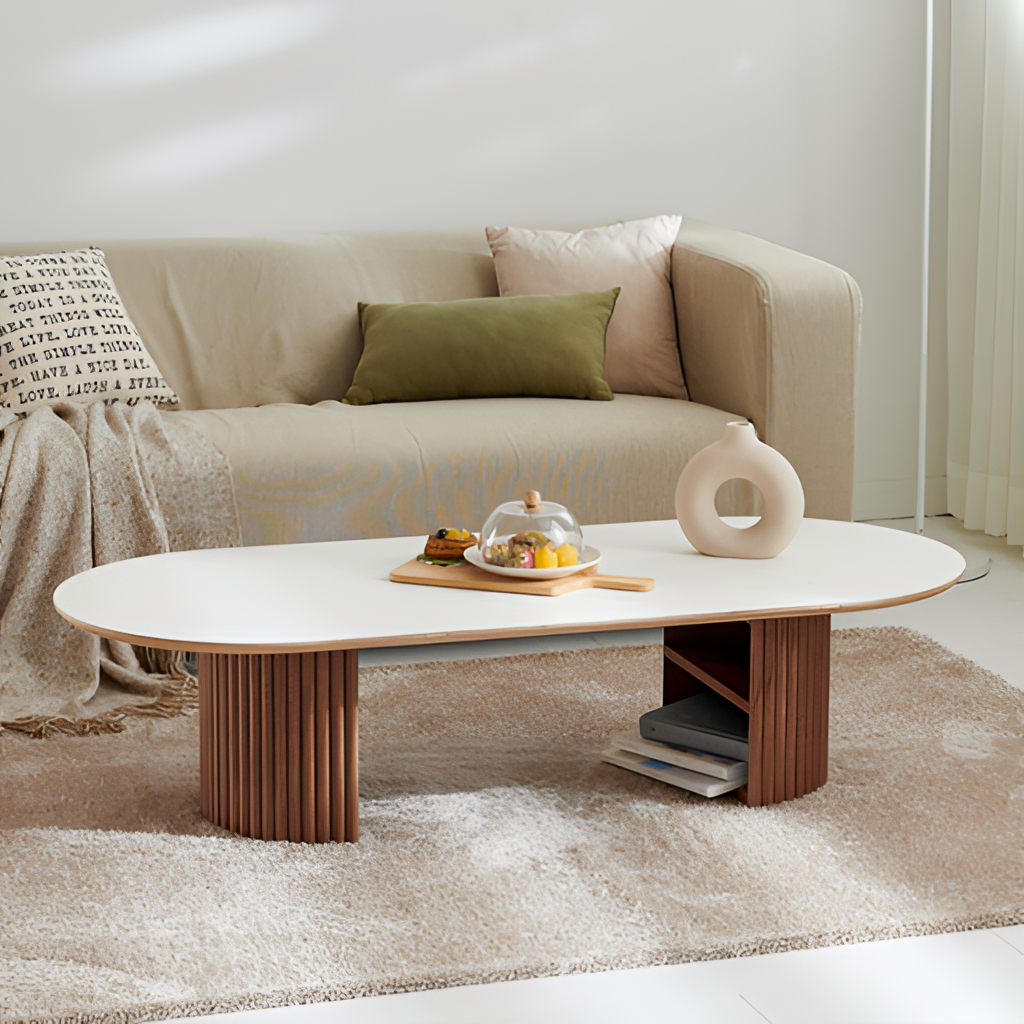
wood coffee table, living room, modern, beige paint wallpaper, with solid pattern, beige carpet flooring, with solid pattern